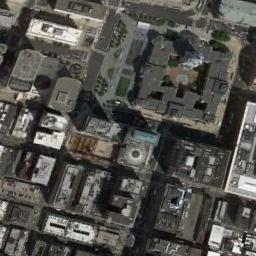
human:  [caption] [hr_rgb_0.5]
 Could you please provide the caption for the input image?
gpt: The commercial area is consist of many buildings .

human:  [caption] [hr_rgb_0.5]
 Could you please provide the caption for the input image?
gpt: There are many dense tall buildings and several roads and many trees in a business district .

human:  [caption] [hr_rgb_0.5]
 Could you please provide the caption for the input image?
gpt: A dense commercial area has a church and some other buildings .

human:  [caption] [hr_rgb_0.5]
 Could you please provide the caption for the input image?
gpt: The tall building in the middle of the picture is a rectangle .

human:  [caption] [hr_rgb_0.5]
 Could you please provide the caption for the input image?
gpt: There are building arranged neatly on a commercial area .